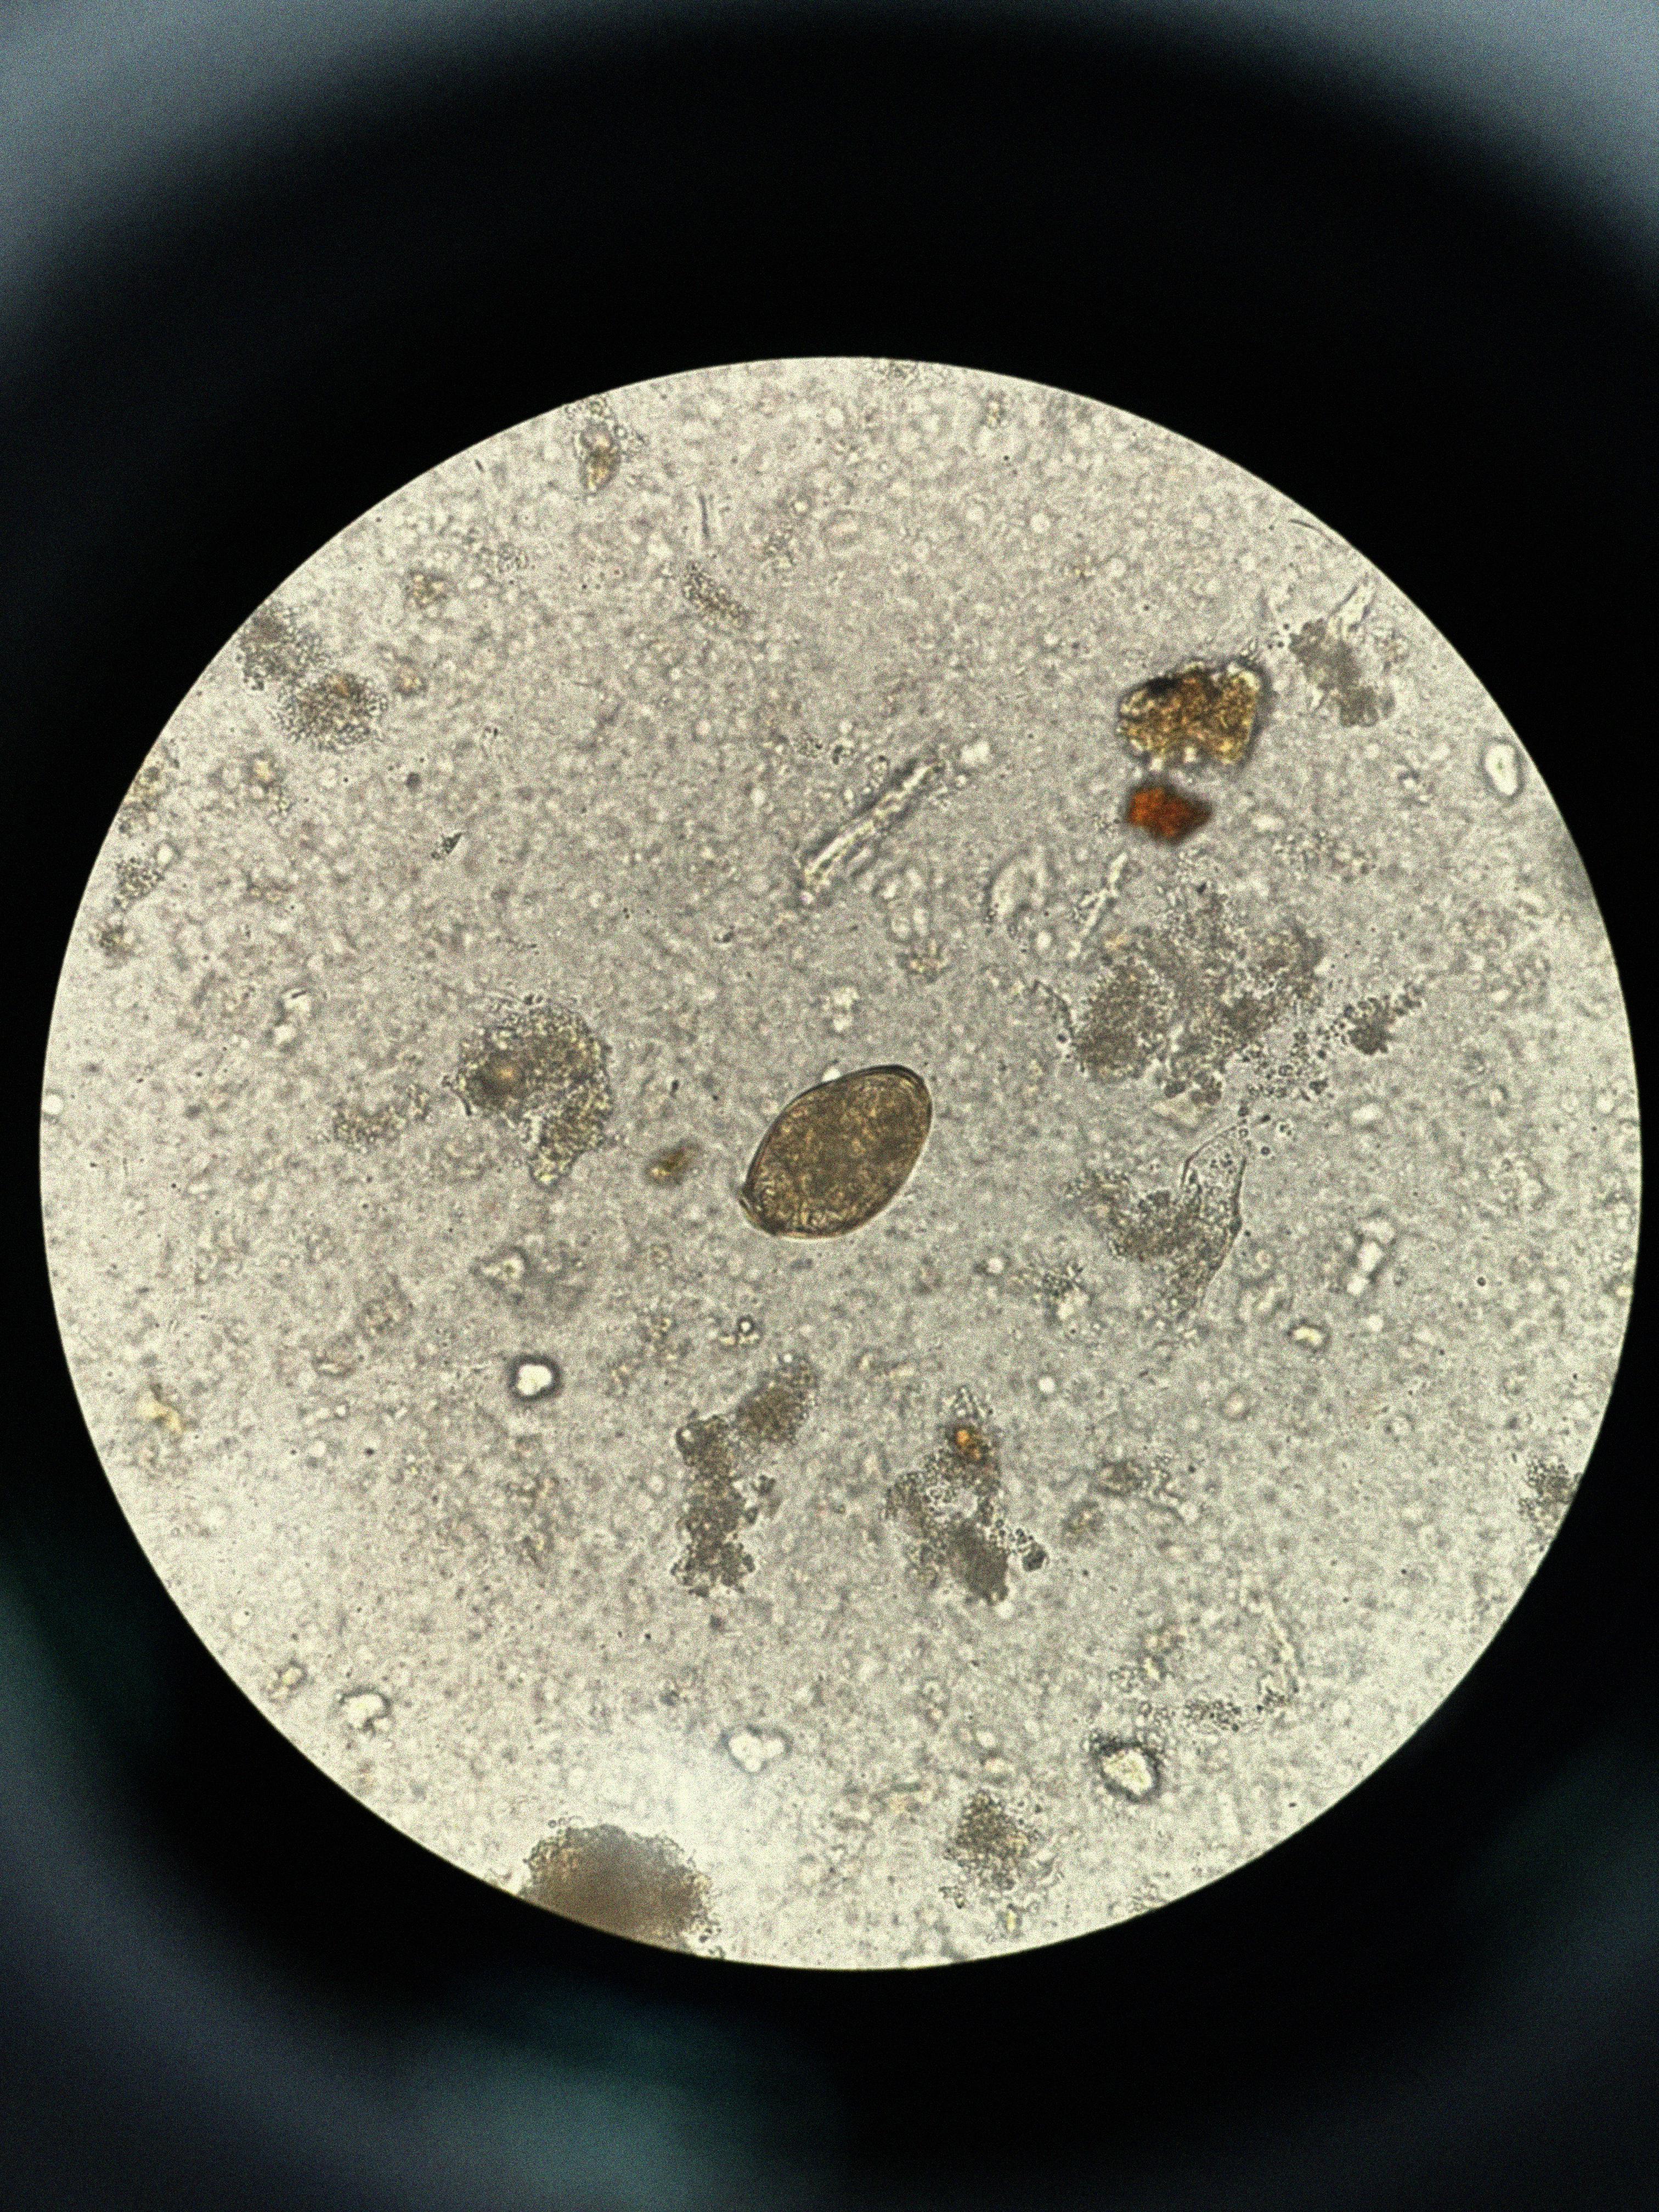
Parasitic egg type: Paragonimus spp